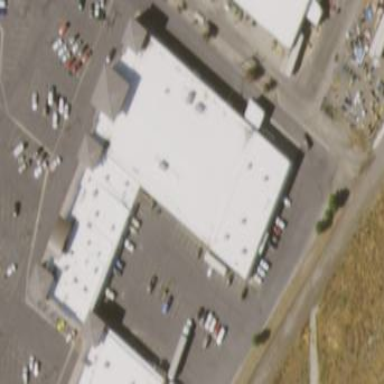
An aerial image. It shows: Retail building that houses department store.